Interaction volume radius: 5 \u00c5
Interaction volume height: 20 \u00c5
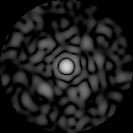
Disorder parameter: 0.8553